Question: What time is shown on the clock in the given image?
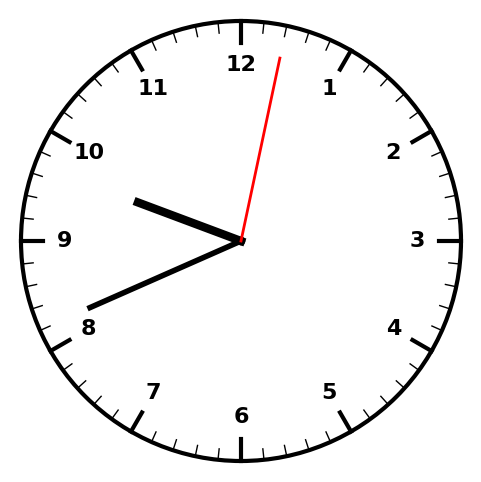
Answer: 09:41:02